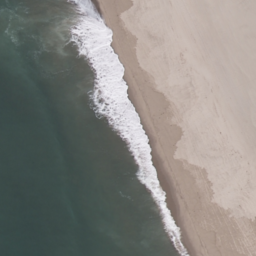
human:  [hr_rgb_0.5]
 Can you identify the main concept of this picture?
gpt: beach